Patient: sex M, age 78
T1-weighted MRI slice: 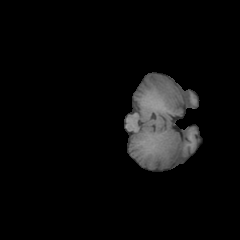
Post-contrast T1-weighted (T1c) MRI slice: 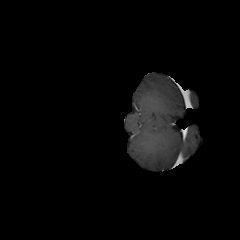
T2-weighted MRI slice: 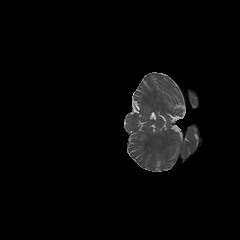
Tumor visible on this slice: no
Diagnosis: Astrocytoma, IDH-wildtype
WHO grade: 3